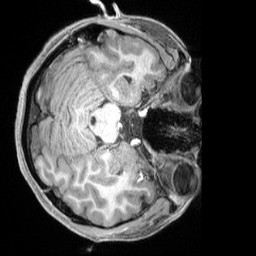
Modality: T1w
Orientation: axial
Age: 22
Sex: female
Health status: healthy
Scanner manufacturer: siemens
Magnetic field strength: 3 T
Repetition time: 2.4 s
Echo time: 0.00222 s